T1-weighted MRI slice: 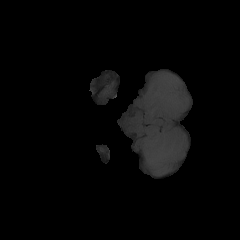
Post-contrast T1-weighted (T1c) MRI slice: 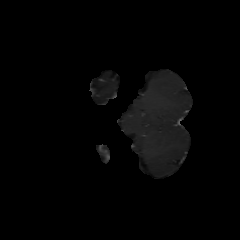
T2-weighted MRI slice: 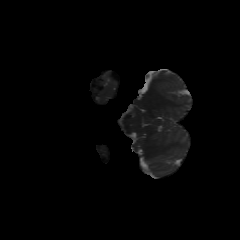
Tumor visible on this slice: no